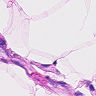
Metastatic tissue present: no